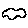
Label: cloud